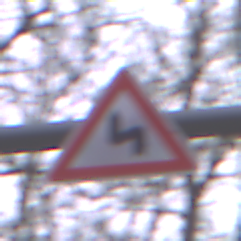
Verkehrszeichen: DoppelkurveZunaechstLinks
Umgebung: Outdoor, Nature
Tageszeit: MorningAfternoon
Wetter: Overcast
Licht: Natural
Jahreszeit: Autumn
Kontrast: LowContrast